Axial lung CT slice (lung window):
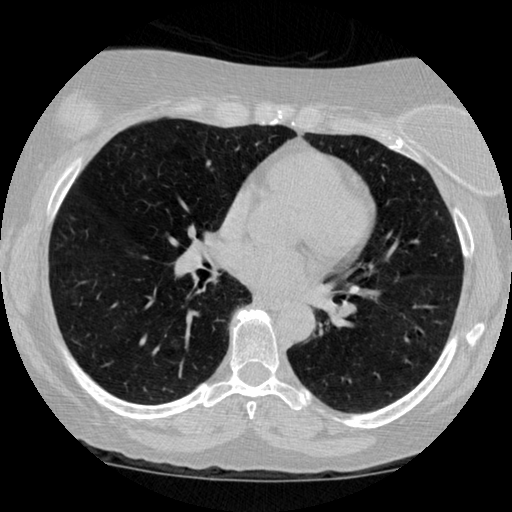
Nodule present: no